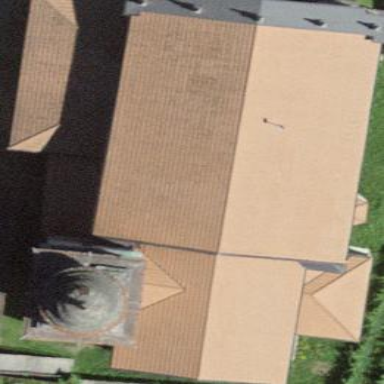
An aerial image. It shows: Church which is place of worship.